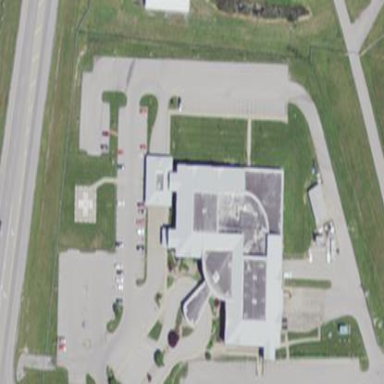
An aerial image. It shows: Hospital building.